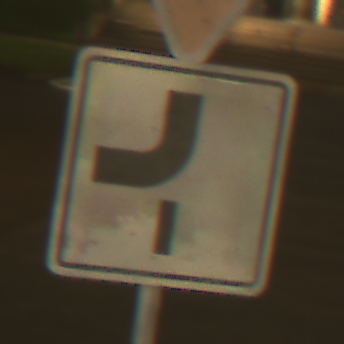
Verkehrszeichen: VerlaufVorfahrtsstrasse7
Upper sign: VorfahrtGewaehren
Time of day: Night
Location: Outdoor (Urban)
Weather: Overcast
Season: NotSpecified
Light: Artificial